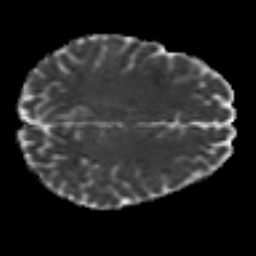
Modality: MD
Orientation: axial
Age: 19
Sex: male
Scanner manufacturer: siemens
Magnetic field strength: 3 T
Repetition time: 7 s
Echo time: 0.0926 s